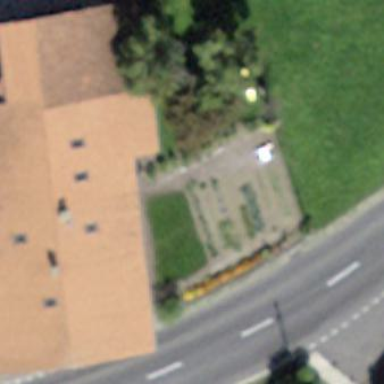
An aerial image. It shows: Residential building.